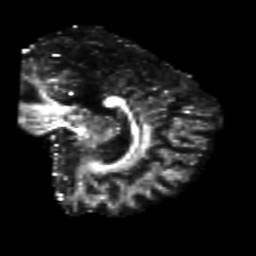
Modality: FA
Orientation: sagittal
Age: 39
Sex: female
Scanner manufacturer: siemens
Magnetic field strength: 3 T
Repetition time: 8.2 s
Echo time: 0.099 s